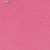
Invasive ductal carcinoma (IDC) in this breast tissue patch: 0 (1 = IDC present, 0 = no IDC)